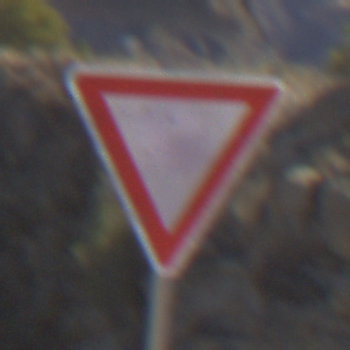
Verkehrszeichen: VorfahrtGewaehren
Umgebung: Outdoor, Nature
Tageszeit: Midday
Wetter: Clear
Licht: Natural
Jahreszeit: NotSpecified
Kontrast: HighContrast